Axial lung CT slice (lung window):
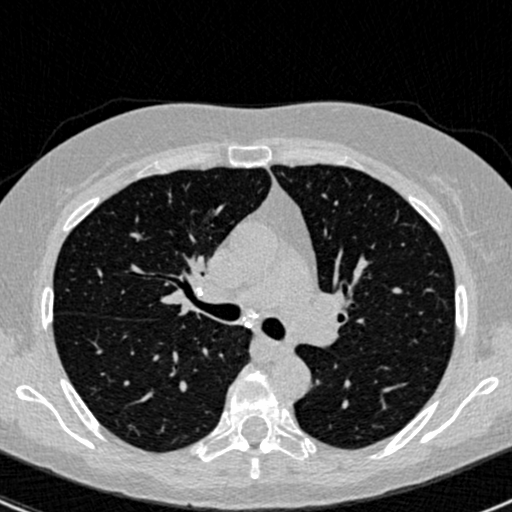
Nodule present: no